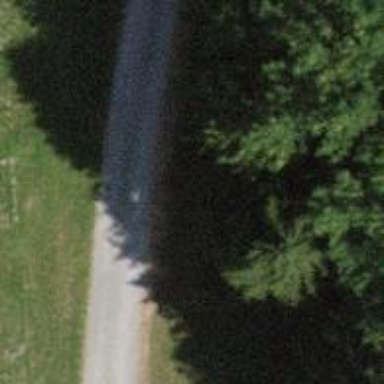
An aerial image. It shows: Well-maintained track road of grade 1.